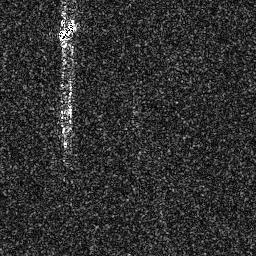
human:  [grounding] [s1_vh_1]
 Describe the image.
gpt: In the satellite image, there is  <ref>1 small ship </ref> <box>[[21, 6, 29, 16, 0]]</box> located at top left.